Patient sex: M
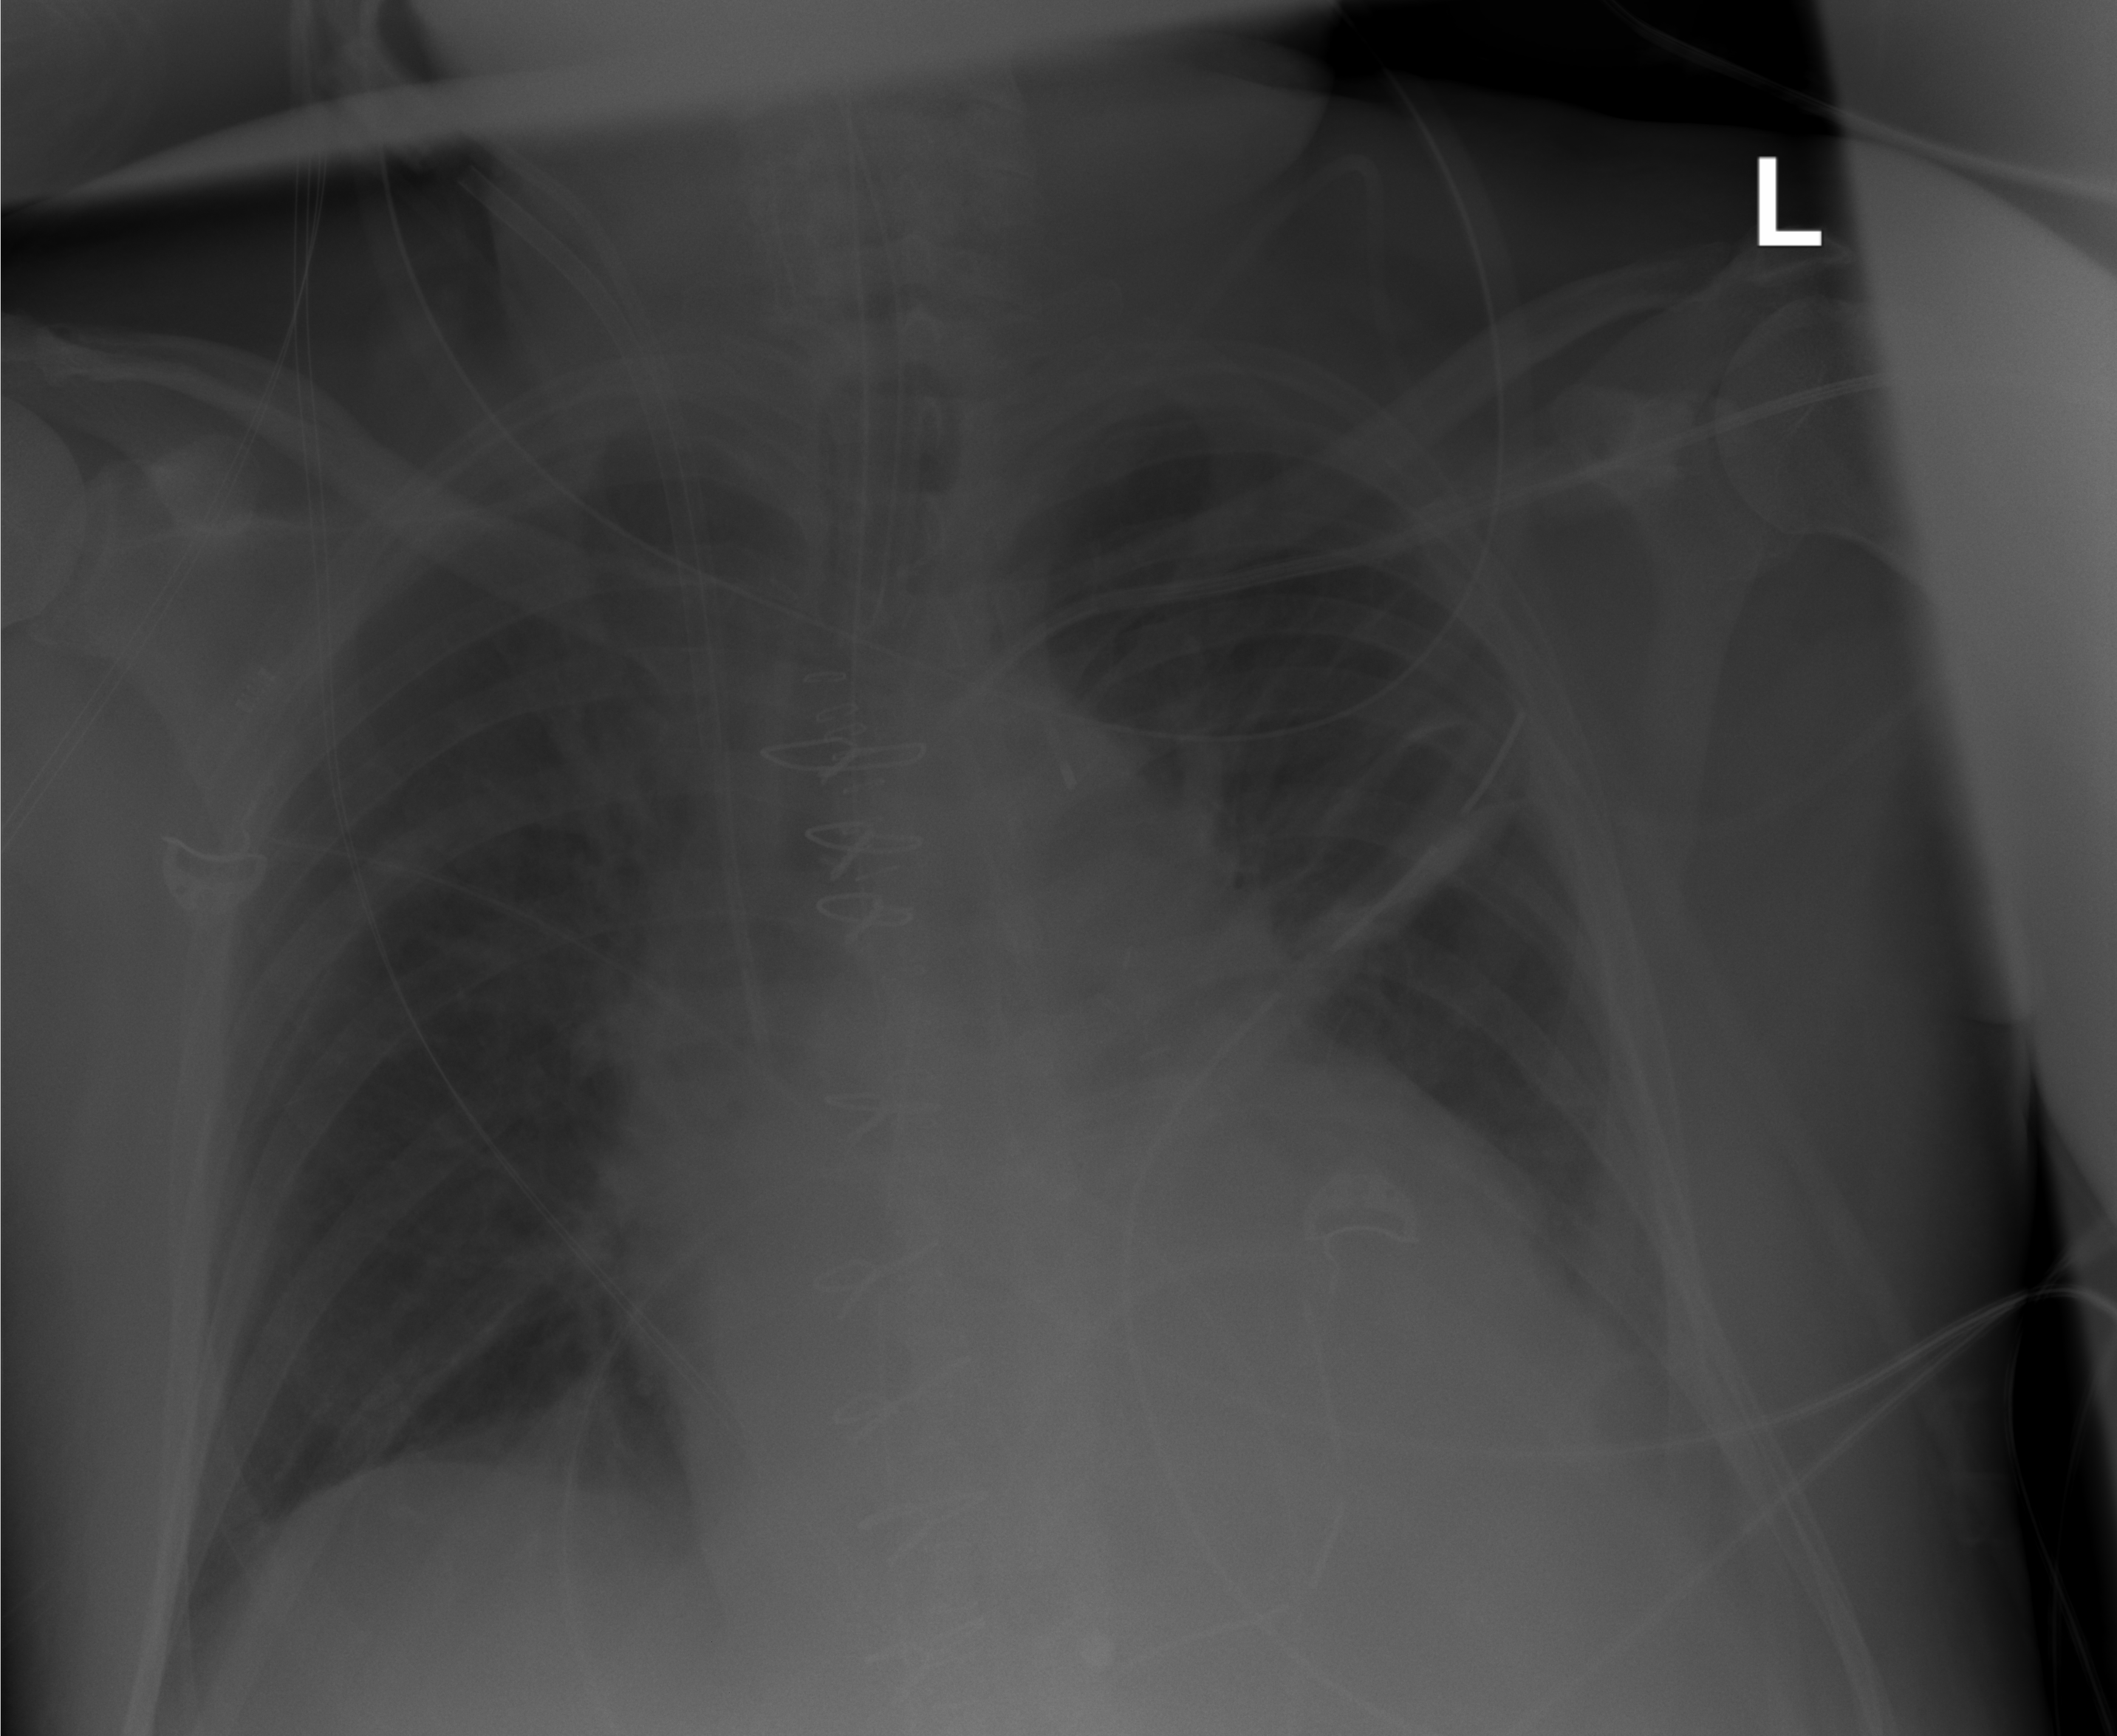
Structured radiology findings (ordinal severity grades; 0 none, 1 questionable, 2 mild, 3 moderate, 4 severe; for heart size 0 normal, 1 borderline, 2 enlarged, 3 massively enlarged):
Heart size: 2
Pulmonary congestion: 0
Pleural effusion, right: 2
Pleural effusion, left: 2
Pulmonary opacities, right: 0
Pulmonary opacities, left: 0
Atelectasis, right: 2
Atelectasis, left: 2